Question: How are images stored in emgu?

Those pixel values seem to be very large magnitude. ~ 9*10^9
Shouldn't pixels be [0 .. 255] ?
When I draw the image it seems to look ok. TemplateMatch is a grayscale float, ie:
'''
Image<Gray, Single> TemplateMatch;
'''
also when I scale TemplateMatch, it seems to have no effect on its appearance.
ie:
TemplateMatch._Mul();
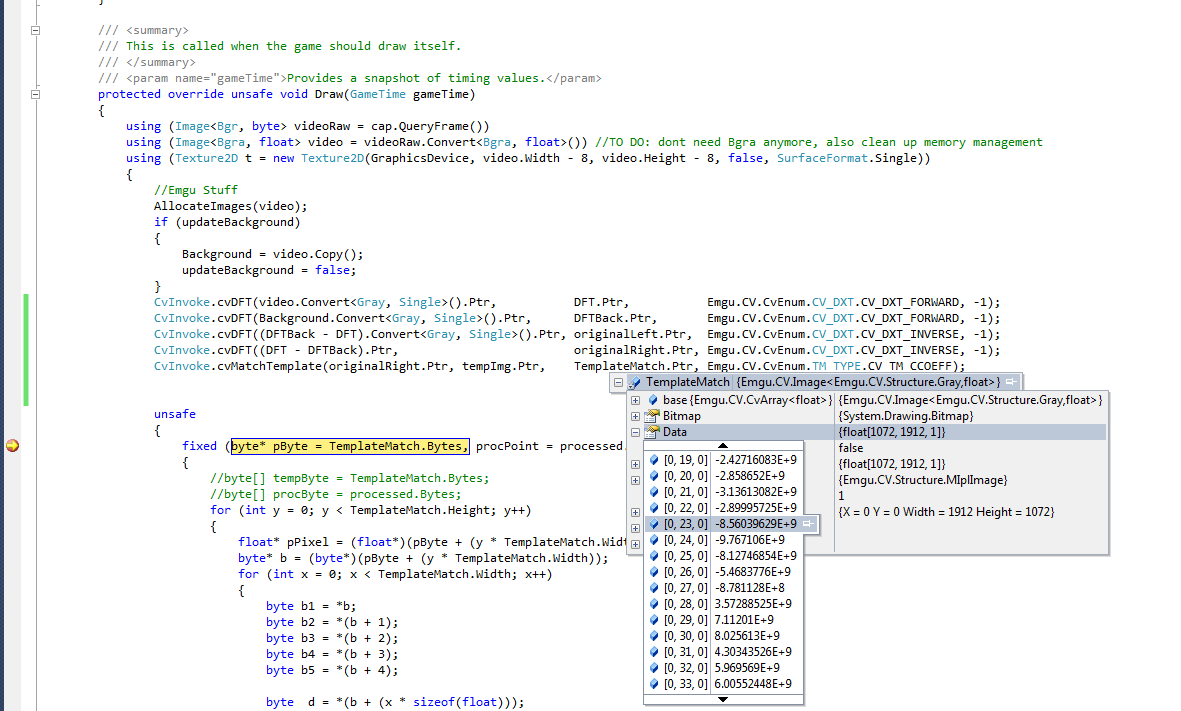
Answer: Yes, pixels are usually between 0 and 255 but when they're not, like in your case, there are a couple of things that can be done to draw your image correctly anyways.
The image can be remapped using the lowest and highest values in your image. Since you see no change when applying _Mul(somvalue) it is probably the algorithm that is applied.
Another way to deal with image of depth higher than 8-bit is to apply a modulo operation. It is faster to apply because you don't need to scan all pixels in the image upfront but it usually gives less interesting results.
When you say that you "draw" the image, I suppose you're using the ImageBox class in EmguCV. Note that if you draw it with another library you may not see the same result as it might be using a different algorithm.